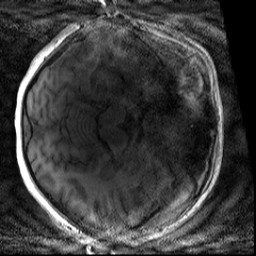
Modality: T1w
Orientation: axial
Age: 22
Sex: female
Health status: healthy
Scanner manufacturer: siemens
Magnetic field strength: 3 T
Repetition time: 2 s
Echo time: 0.00232 s